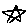
Label: star